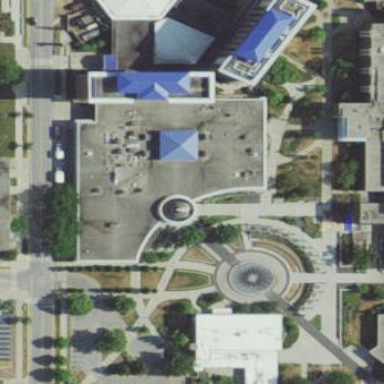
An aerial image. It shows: University building.